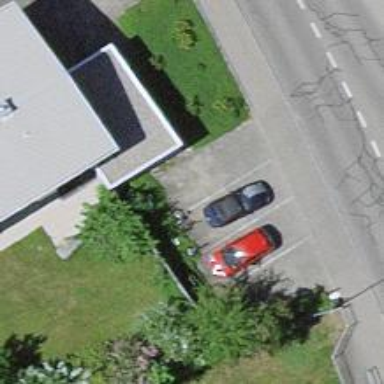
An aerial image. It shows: Car-sharing service available at this location.